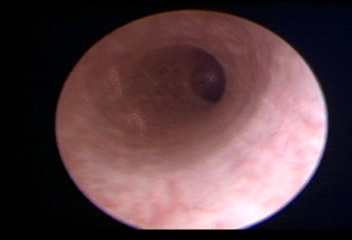
Modality: WLC
Class: Normal mucosa
Bladder cancer association: No